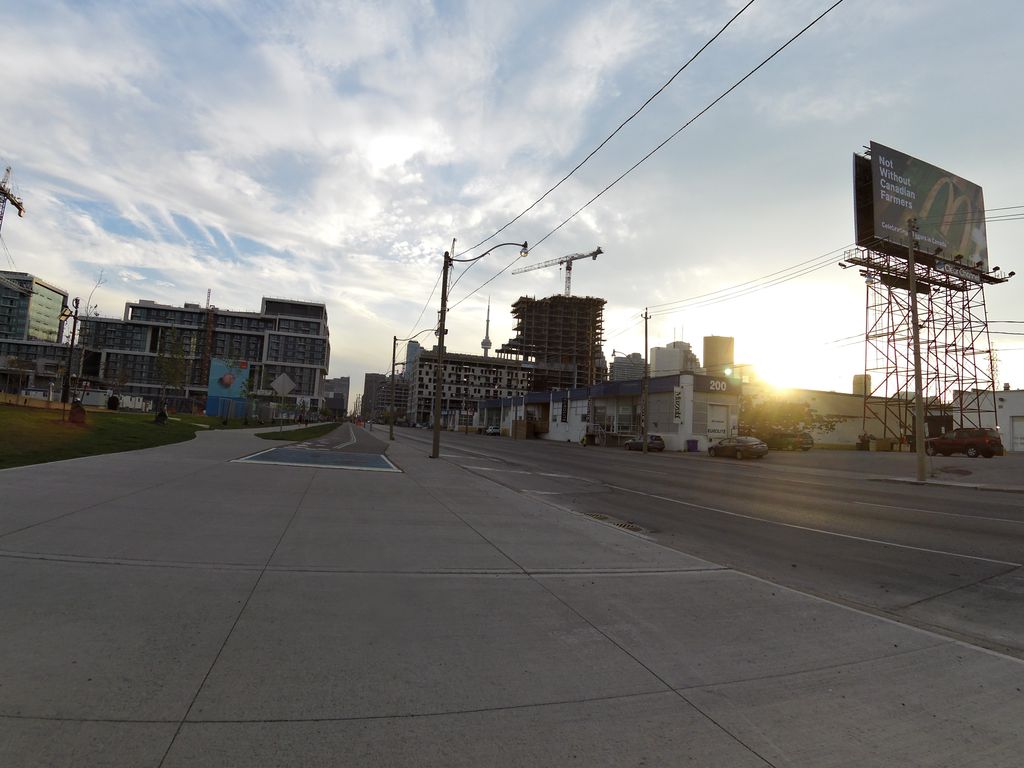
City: toronto